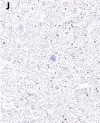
Histopathology and immunohistochemistry of the dermis of the patient with multicentric reticulohistiocytosis. (C-J) Immunohistochemical staining for CD68 (diffuse +), vimentin (diffuse +), CD31 (diffuse +), and Vimentin (diffuse +). CD68 (diffuse +), vimentin (diffuse +), CD31 (diffuse +), LCA (CD45) (+), S-100 (-), CD1a (-), CD34 (-), and Ki-67 positivity of approximately 5%-10% (x 200).
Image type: pathology (immunostaining)